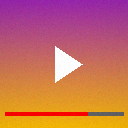
Screen state: on